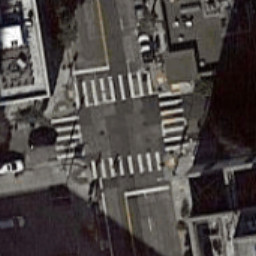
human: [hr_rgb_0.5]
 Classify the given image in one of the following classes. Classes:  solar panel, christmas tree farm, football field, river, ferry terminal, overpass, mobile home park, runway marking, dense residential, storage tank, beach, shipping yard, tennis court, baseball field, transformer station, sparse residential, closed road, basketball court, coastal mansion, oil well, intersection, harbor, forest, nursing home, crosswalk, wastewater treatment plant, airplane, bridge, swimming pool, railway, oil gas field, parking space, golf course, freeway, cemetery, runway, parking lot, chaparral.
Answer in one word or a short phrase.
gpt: crosswalk